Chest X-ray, PA view. Patient: 35 years old, sex M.
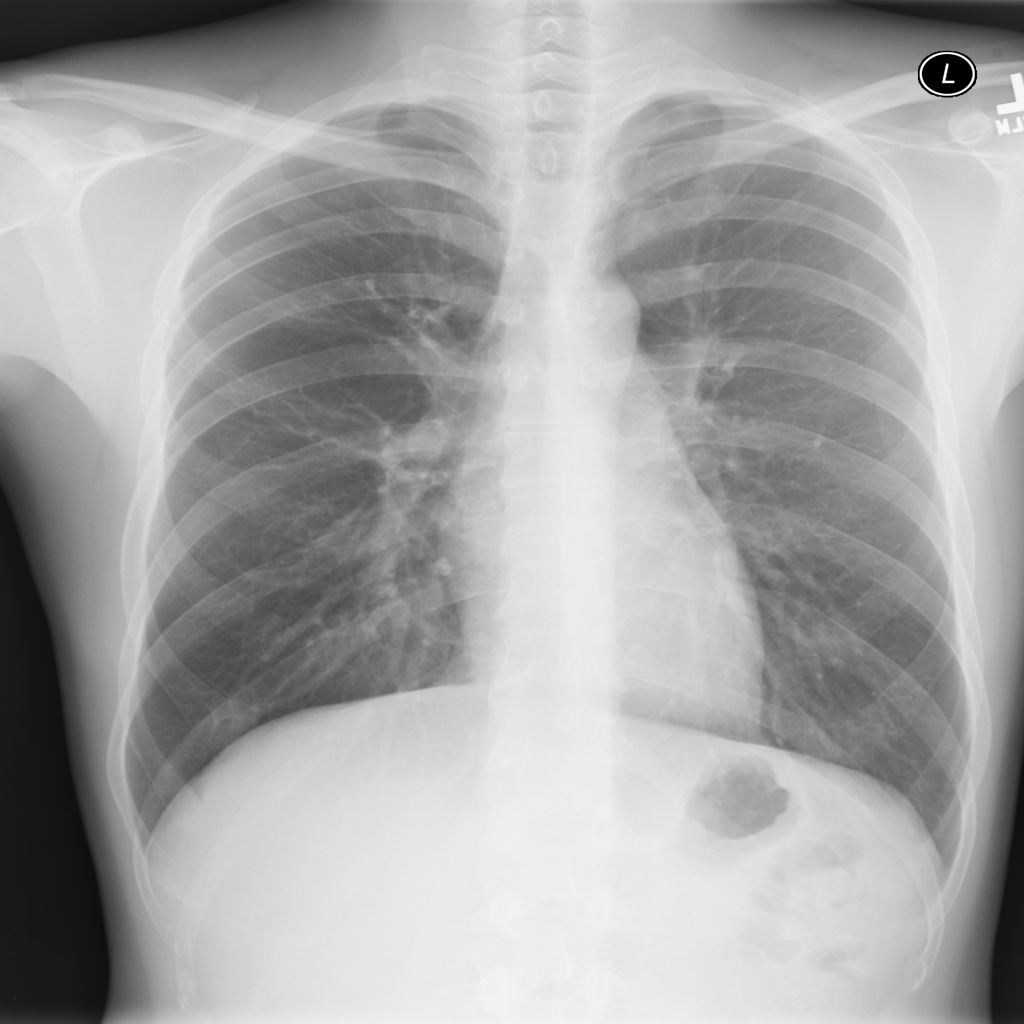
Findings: No Finding